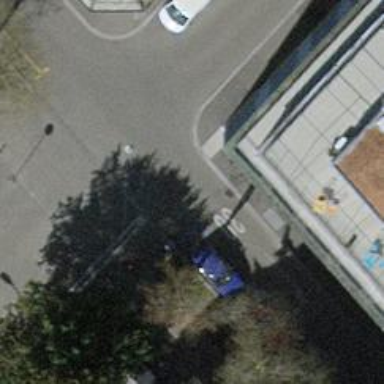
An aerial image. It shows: Kerb serving as barrier.